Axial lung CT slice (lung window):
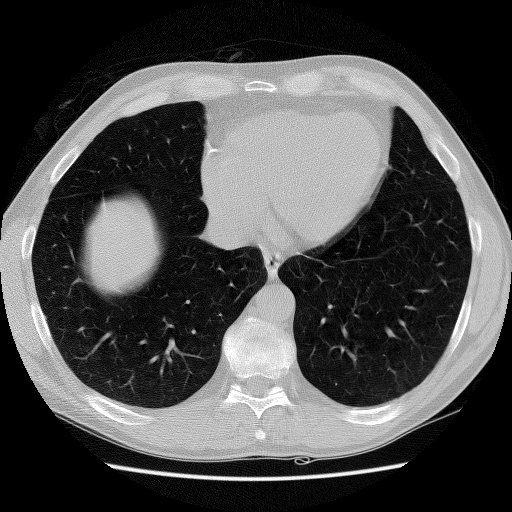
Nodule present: no